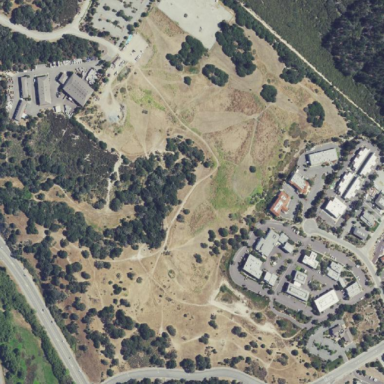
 perfect for leisurely sports activities."